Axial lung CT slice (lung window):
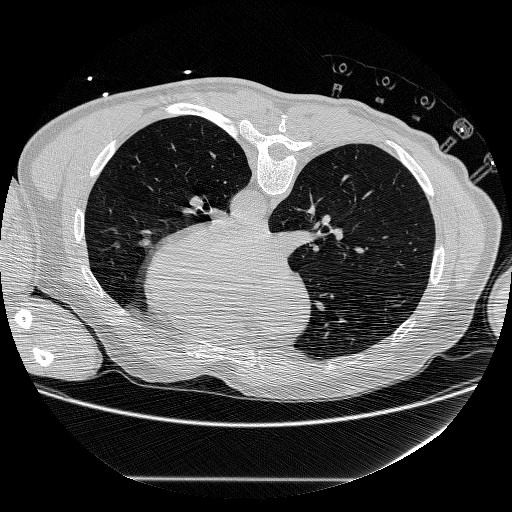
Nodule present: no